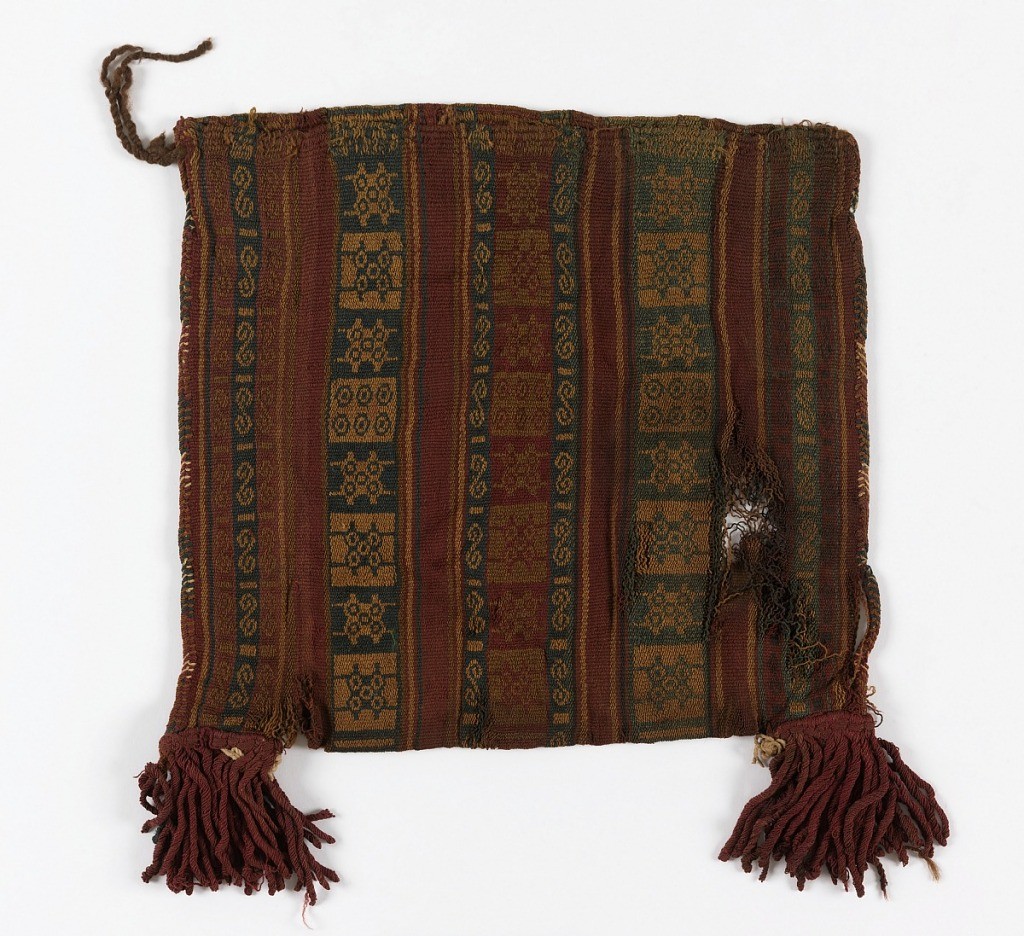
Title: Coca bag
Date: possibly 1200
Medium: wool Technique: Section A) complimentary warps, plain weave; Section B) warp-faced plain weave
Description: Flat bag, woven in alternate perpendicular stripes of red with geometric pattern, green and tan with geometric pattern; narrow green with S-curve in tan. Sides hand stitched to form bag. Tassels at corners. warp selvage for opening of bag